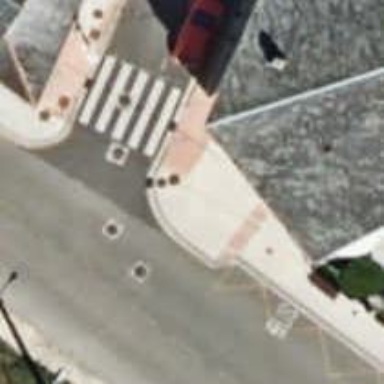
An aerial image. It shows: Sidewalk along the footway.